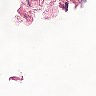
Metastatic tissue present: no